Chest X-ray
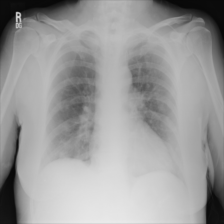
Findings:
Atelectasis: negative
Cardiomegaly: negative
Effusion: negative
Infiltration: negative
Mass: negative
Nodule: negative
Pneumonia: negative
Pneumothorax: negative
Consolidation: negative
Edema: negative
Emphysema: negative
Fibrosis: negative
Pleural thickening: negative
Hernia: negative